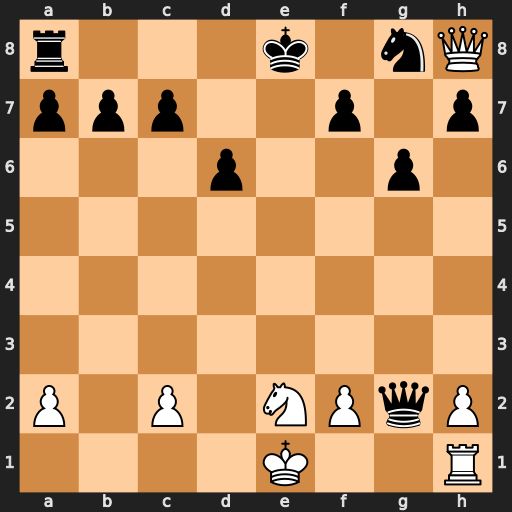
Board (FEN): r3k1nQ/ppp2p1p/3p2p1/8/8/8/P1P1NPqP/4K2R
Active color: w
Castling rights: Kq
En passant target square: -
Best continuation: Rg1 Qxg1+ Nxg1